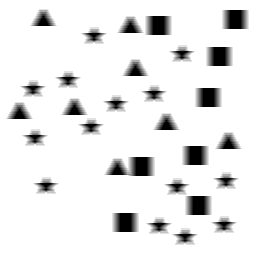
Squares: 8
Triangles: 8
Stars: 14
Total shapes: 30